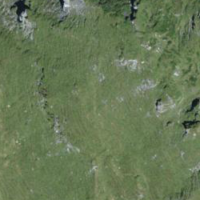
EUNIS habitat code: 23
Species observed at this site:
Rupicapra rupicapra